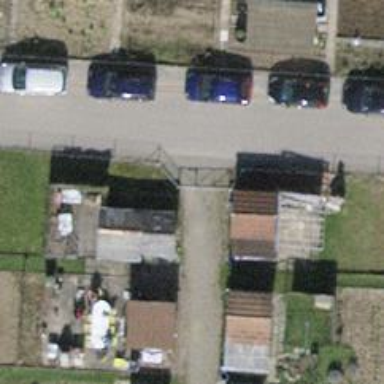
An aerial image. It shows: Gate.